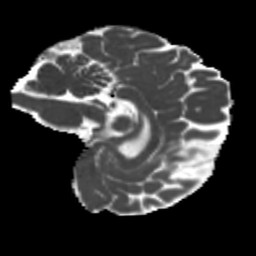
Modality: MD
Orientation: sagittal
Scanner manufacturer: siemens
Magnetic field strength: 3 T
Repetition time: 4 s
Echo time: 0.0594 s